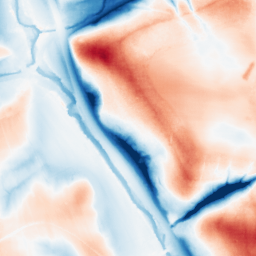
Category: classical
Decomposition family: gaussian
Decomposition parameters: sigma: 20
Upsampling method: sinc_hamming
Upsampling parameters: scale: 8
kernel_size: 16
Upsampling scale: 8